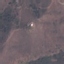
Label: HerbaceousVegetation